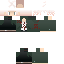
A female human skin with medium skin, wearing brown long hair dressed in a blue tshirt and black pants, featuring a closed mouth.